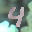
Label: 4